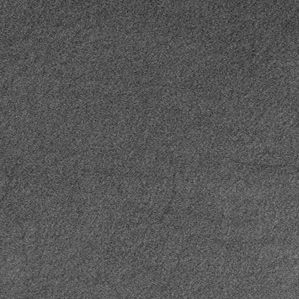
Label: frost